Field crop: maize
Growth stage: 2
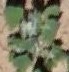
Species: chenopodium